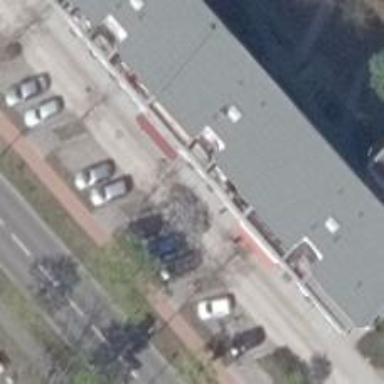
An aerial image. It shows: Driving school.